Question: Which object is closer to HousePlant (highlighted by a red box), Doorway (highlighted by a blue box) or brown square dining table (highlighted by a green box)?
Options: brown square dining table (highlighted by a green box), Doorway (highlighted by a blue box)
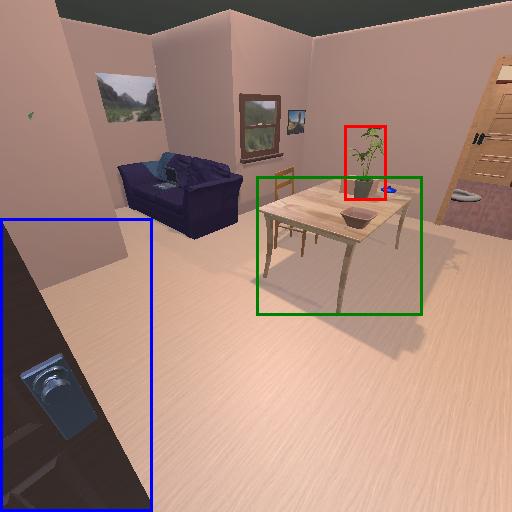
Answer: brown square dining table (highlighted by a green box)